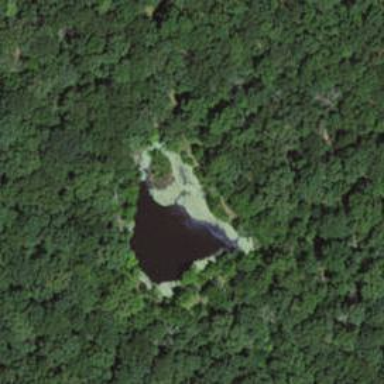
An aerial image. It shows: Serene pond surrounded by nature.